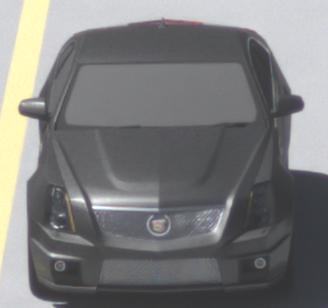
Make: Cadillac
Model: CTS-V
Detailed model: CTS-V (II) Limousine
Model produced from: 2008/11
Model produced until: 2010/12
Doors: 4
Color: gray
Road condition: dry road
Daytime: midday
Contrast: high contrast